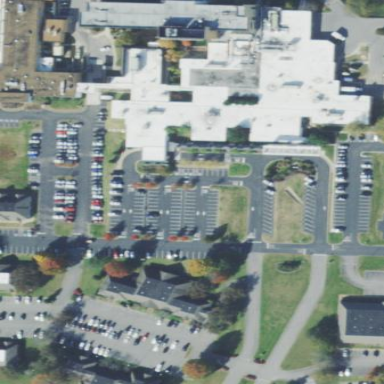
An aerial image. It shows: Hospital.